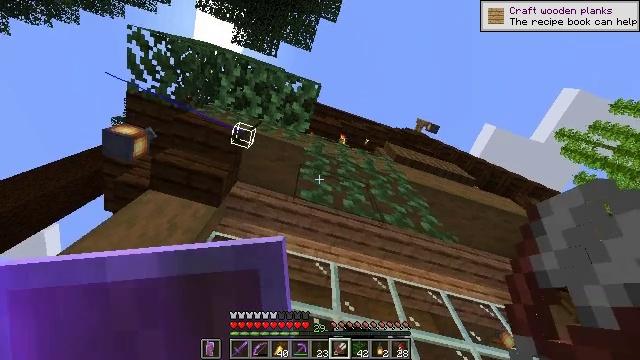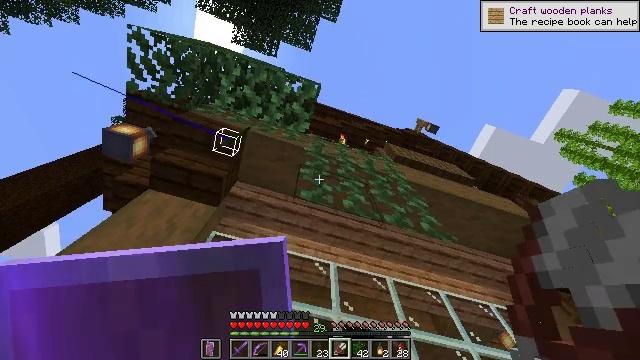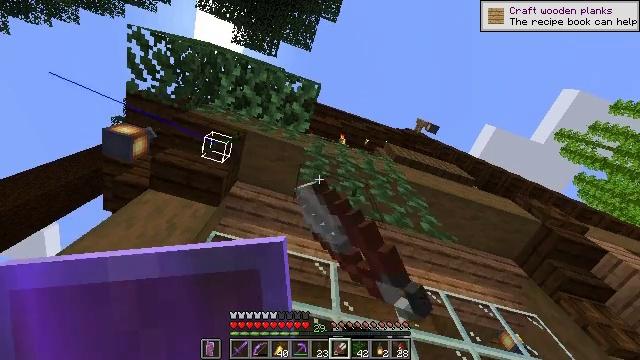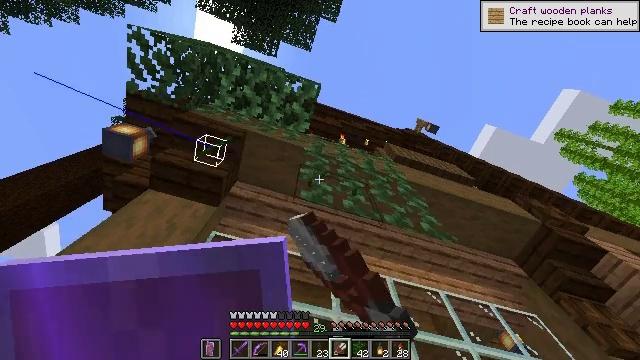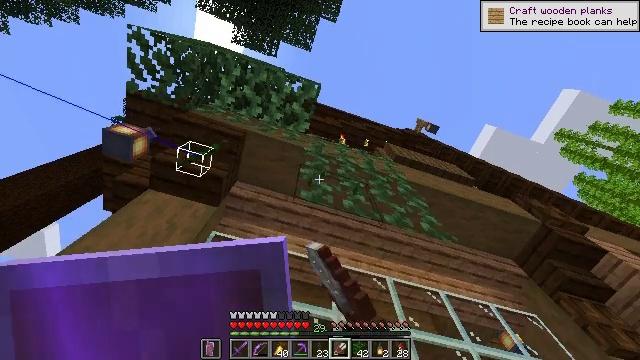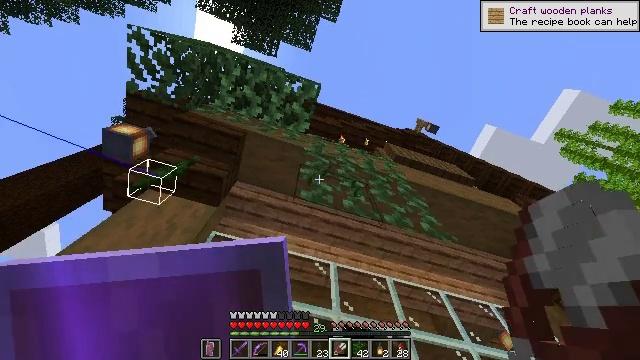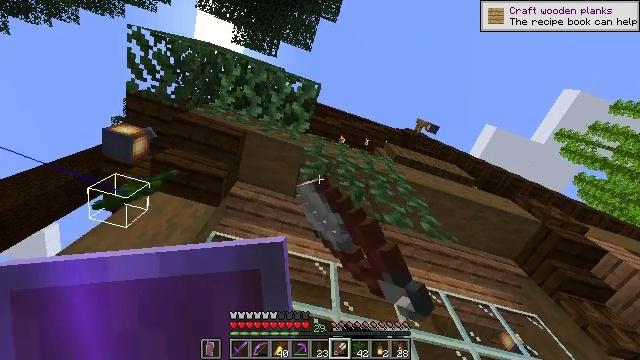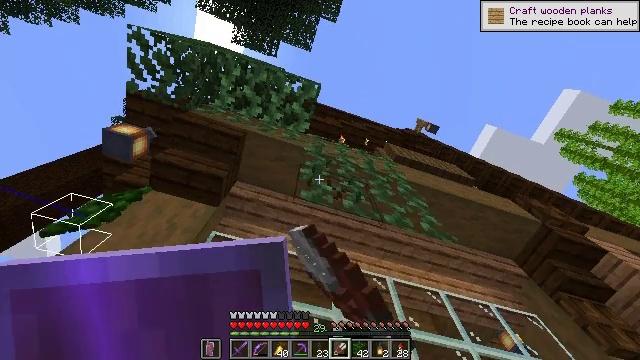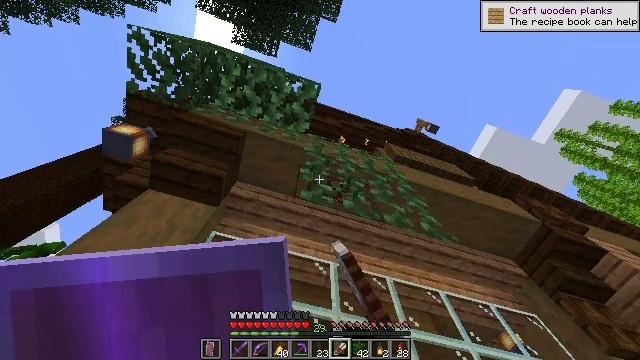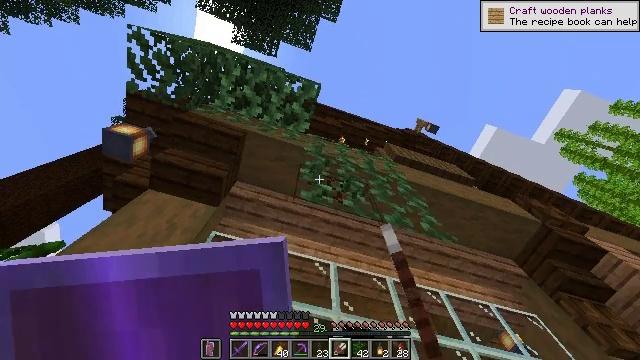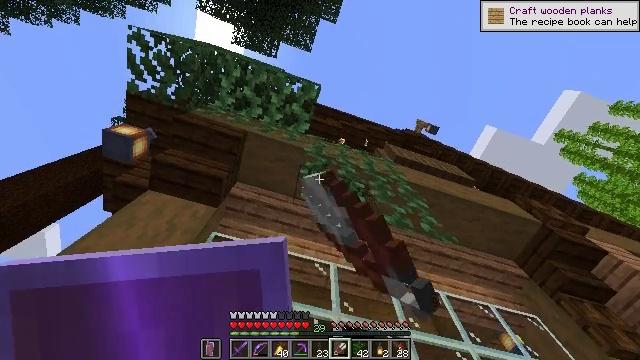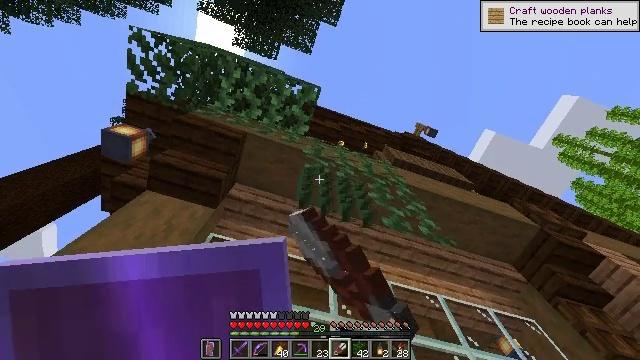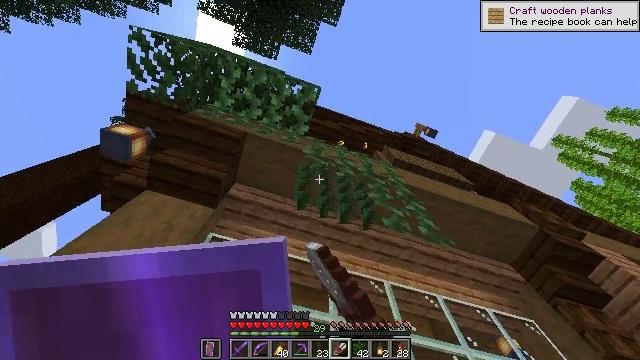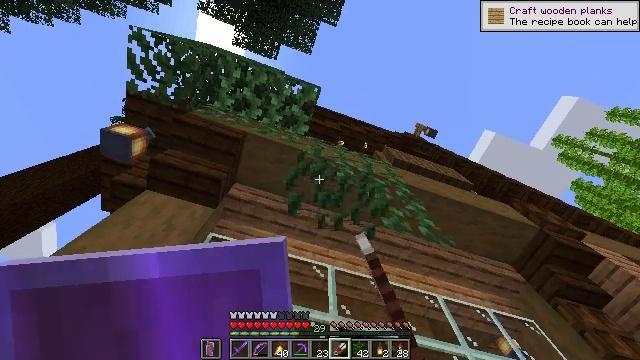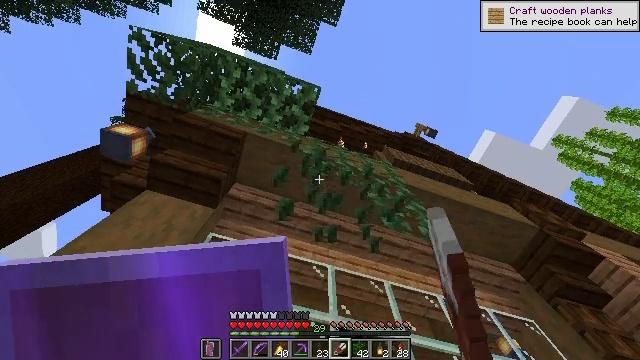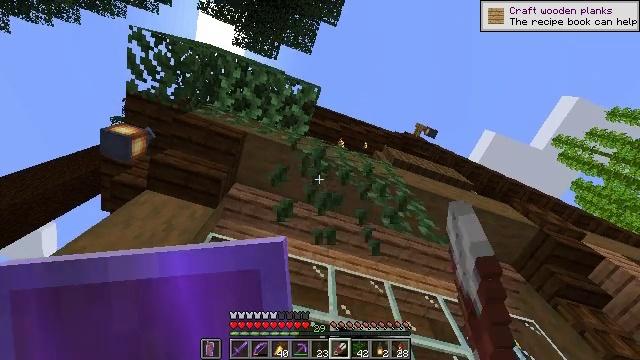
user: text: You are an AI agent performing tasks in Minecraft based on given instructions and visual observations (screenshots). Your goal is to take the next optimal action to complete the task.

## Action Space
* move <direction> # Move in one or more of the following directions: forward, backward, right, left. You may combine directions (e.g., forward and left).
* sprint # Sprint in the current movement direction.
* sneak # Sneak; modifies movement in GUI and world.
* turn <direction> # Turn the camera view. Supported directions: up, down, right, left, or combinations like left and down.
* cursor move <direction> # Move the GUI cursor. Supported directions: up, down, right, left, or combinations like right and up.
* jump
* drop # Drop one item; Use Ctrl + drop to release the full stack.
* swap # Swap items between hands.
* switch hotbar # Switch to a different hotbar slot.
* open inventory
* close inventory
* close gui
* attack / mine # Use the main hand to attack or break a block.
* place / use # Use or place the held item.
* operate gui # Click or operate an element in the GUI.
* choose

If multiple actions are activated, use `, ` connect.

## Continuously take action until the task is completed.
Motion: motion action
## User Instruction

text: Gather vines from trees or structures.
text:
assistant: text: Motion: attack / mine
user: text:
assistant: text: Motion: attack / mine
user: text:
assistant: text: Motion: attack / mine
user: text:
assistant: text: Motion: attack / mine
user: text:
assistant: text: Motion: attack / mine
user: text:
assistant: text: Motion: attack / mine
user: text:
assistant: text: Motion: attack / mine
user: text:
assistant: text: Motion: attack / mine
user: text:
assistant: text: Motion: attack / mine
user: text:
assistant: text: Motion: attack / mine
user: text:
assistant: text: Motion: attack / mine
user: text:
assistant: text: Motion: attack / mine
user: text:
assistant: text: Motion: attack / mine
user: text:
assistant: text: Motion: attack / mine
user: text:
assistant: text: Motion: attack / mine
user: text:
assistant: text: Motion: attack / mine
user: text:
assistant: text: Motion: attack / mine
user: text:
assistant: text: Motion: turn right, attack / mine
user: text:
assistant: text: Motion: attack / mine
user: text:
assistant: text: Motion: attack / mine
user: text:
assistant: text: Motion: attack / mine
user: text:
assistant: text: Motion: attack / mine
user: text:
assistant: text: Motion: attack / mine
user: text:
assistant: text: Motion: attack / mine
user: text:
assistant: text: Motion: attack / mine
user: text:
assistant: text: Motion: attack / mine
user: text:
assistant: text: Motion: attack / mine
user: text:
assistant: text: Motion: attack / mine
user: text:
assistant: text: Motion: attack / mine
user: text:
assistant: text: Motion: attack / mine